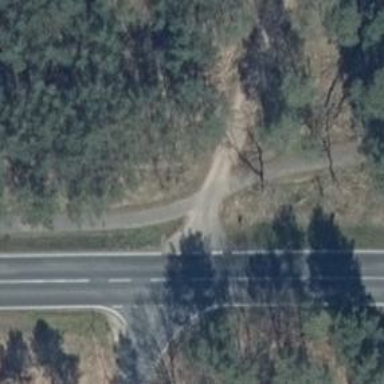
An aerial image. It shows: Emergency access point on the road.